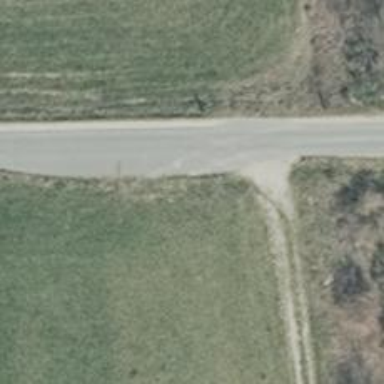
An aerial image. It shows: Unclassified road with asphalt surface.